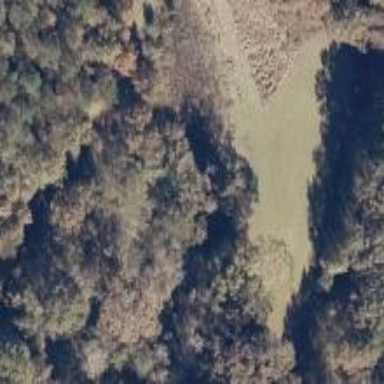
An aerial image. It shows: Wildlife opening within meadow area.